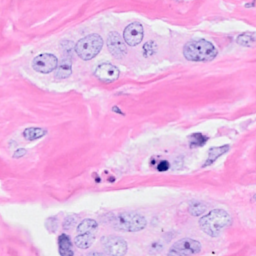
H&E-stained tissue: Breast